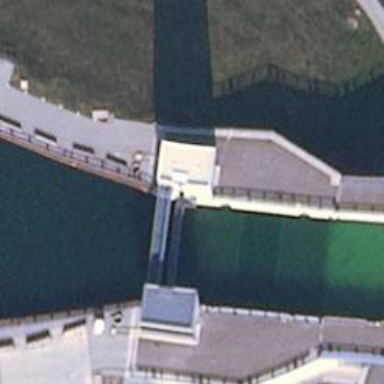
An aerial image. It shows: Lock gate along waterway.